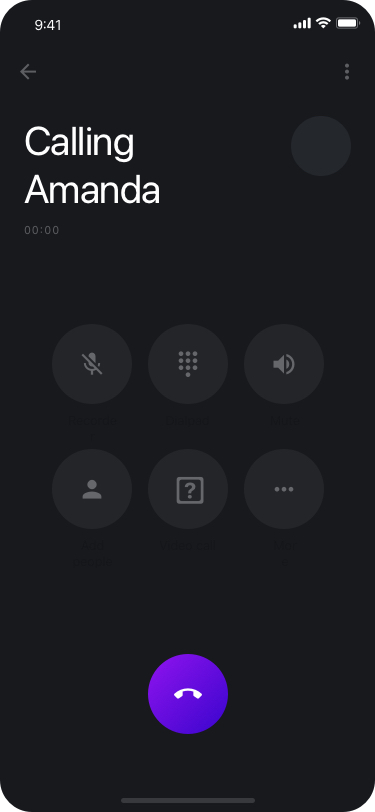
Text in this UI design:

Recorder
Add people
Dialpad
Video call
Mute
More
Calling
Amanda
00:00